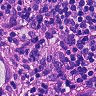
Metastatic tissue present: yes